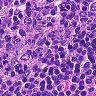
Metastatic tissue present: no